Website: crate-barrel
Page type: billing-address
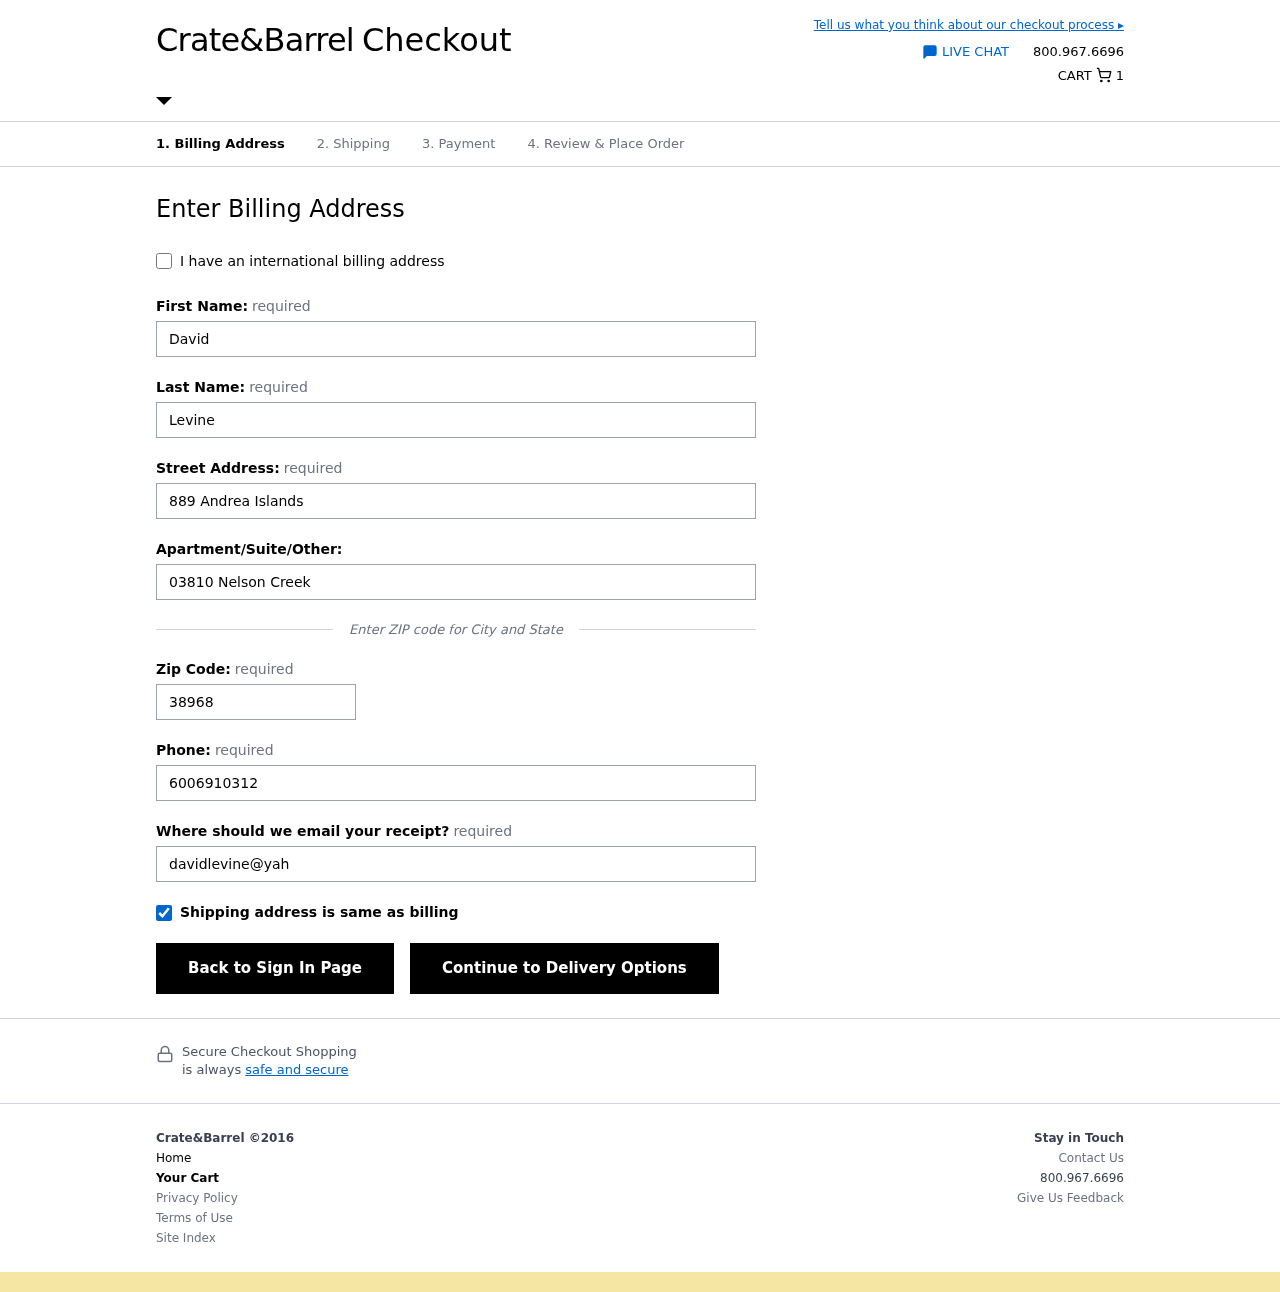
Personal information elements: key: PII_EMAIL
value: davidlevine@yahoo.com
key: PII_FIRSTNAME
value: David
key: PII_LASTNAME
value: Levine
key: PII_PHONE
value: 6006910312
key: PII_POSTCODE
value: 38968
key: PII_STREET
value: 889 Andrea Islands
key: PII_STREET2
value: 03810 Nelson Creek
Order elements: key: ORDER_NUM_ITEMS
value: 1